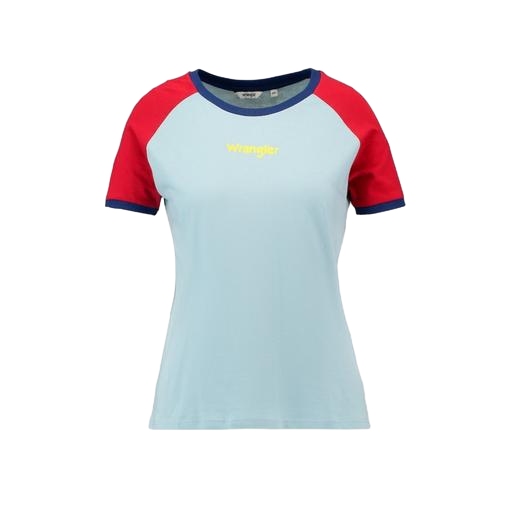
t-shirt classique light blue, blue scoop-neck raglan t-shirt only macy, blue raglan-sleeve graphic t-shirt, white background